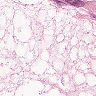
Metastatic tissue present: yes